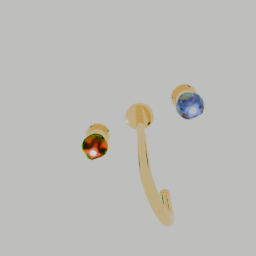
Label: appliances